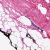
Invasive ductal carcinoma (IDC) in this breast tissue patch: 0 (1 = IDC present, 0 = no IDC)